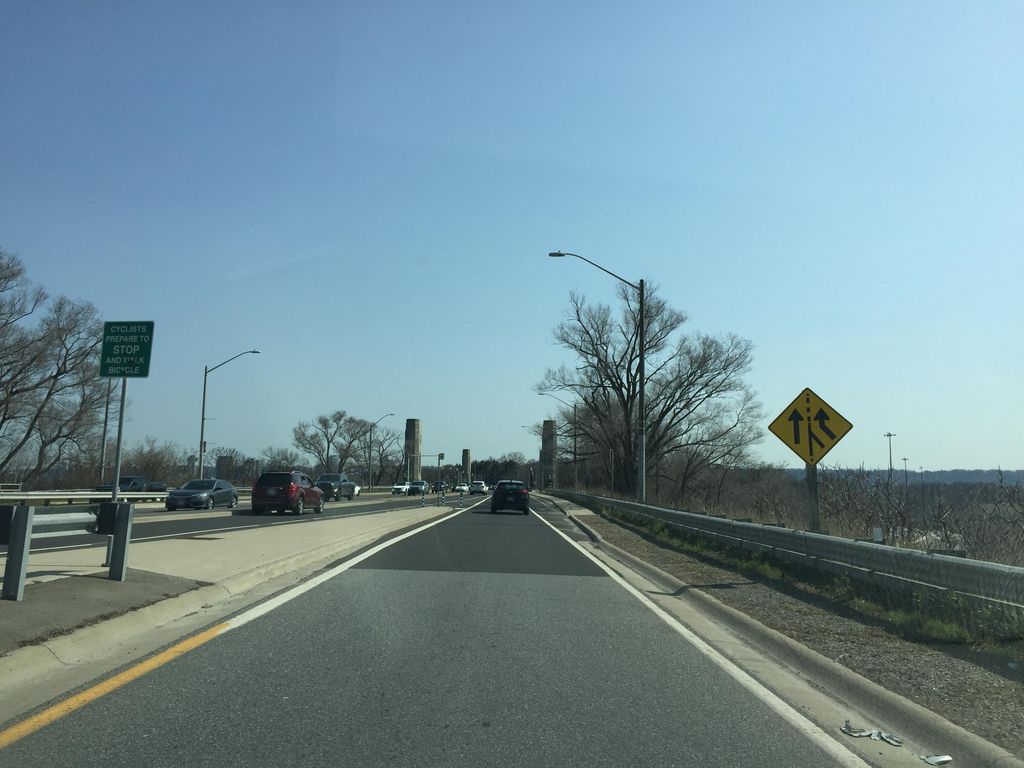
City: hamilton